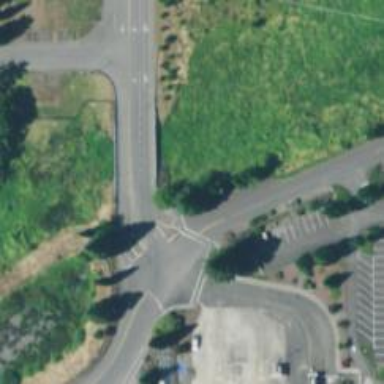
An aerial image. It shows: Unclassified road with sidewalk on the left.